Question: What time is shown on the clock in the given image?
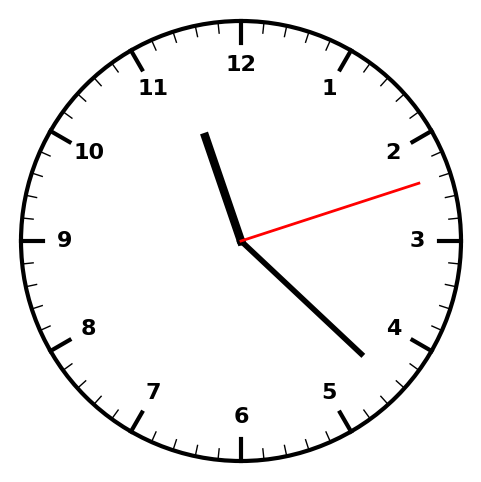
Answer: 11:22:12